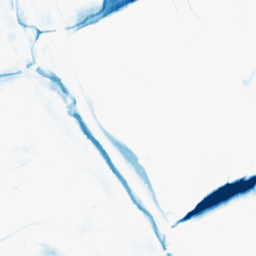
Category: morphological
Decomposition family: morphological_ellipse
Decomposition parameters: operation: closing
width: 30
height: 5
Upsampling method: cubic_catmull_rom
Upsampling parameters: scale: 8
Upsampling scale: 8